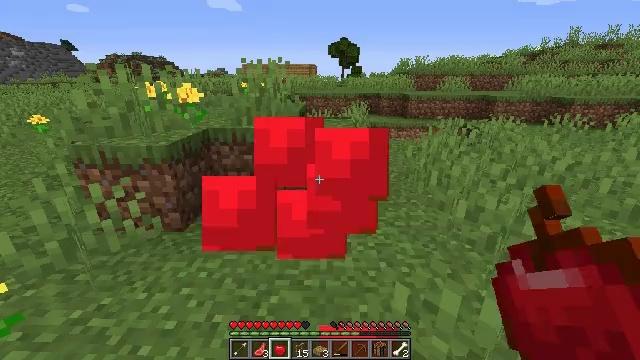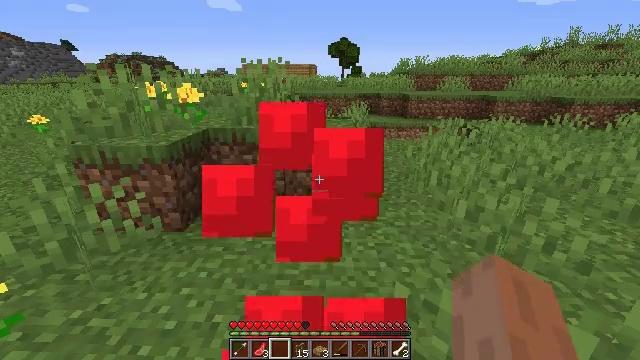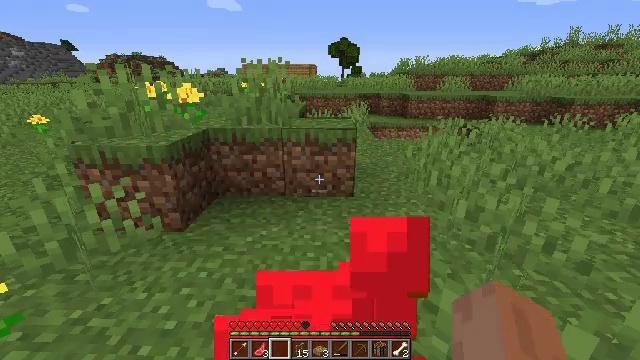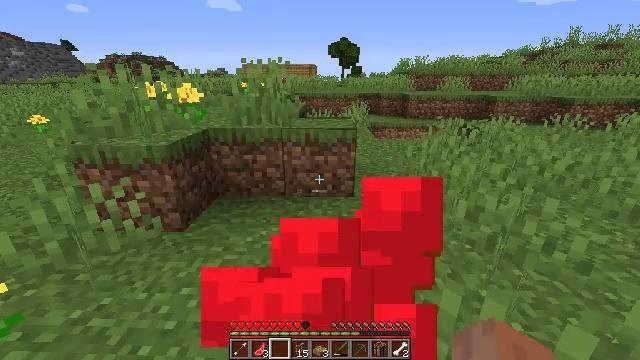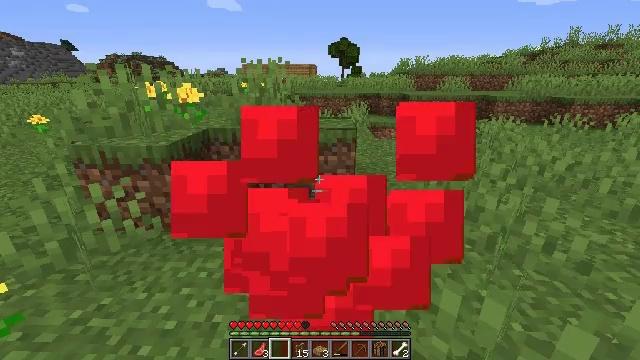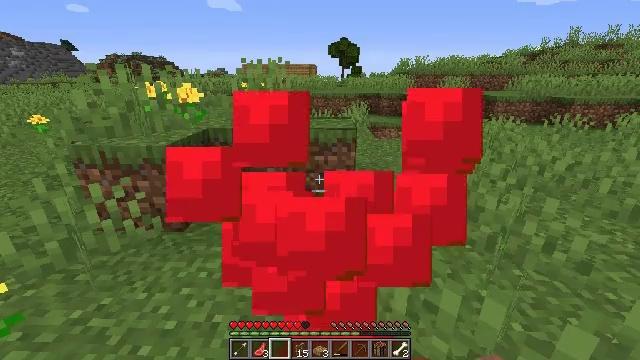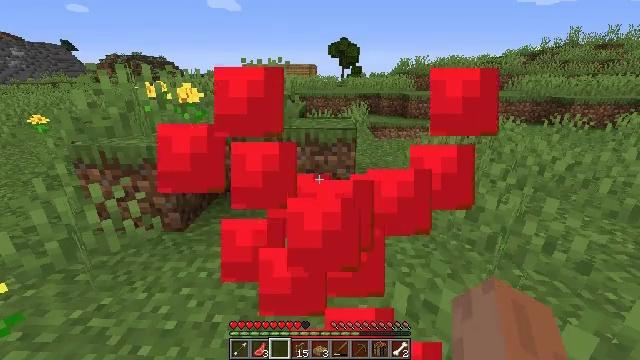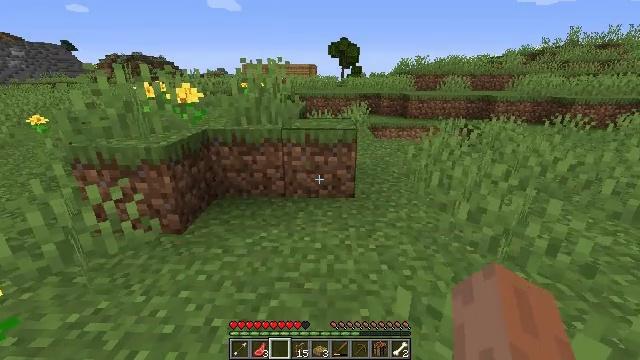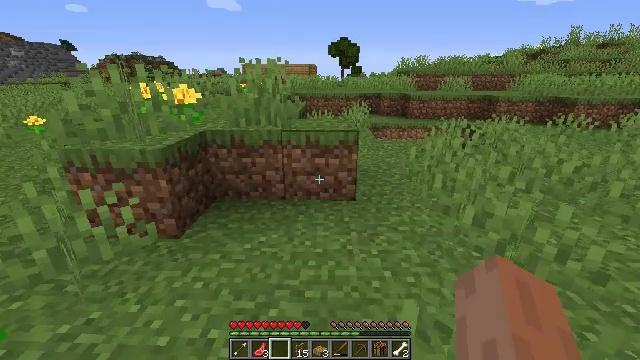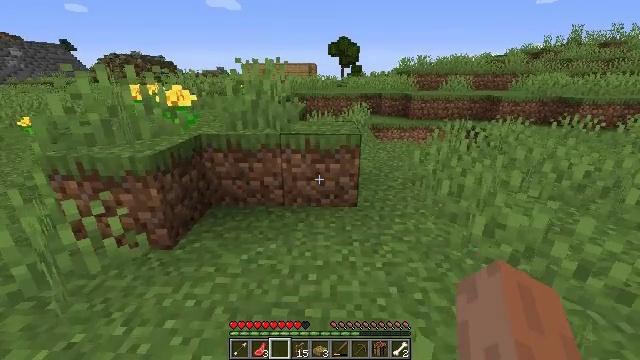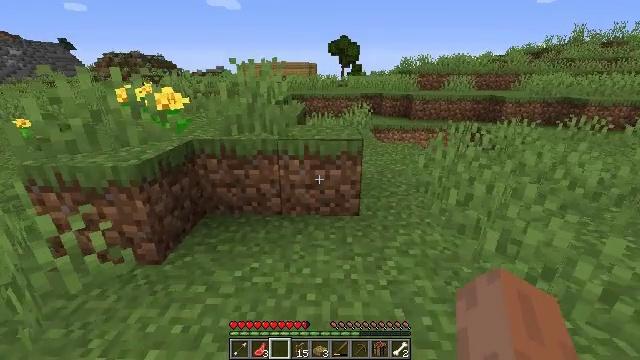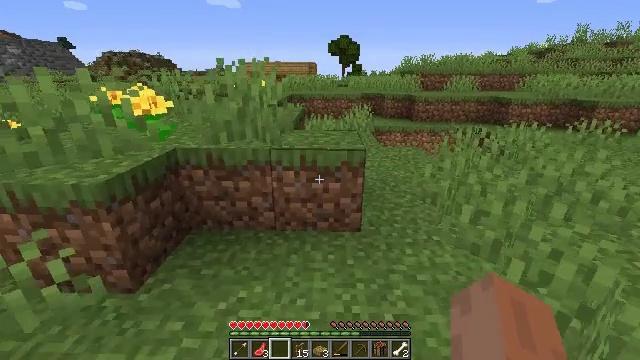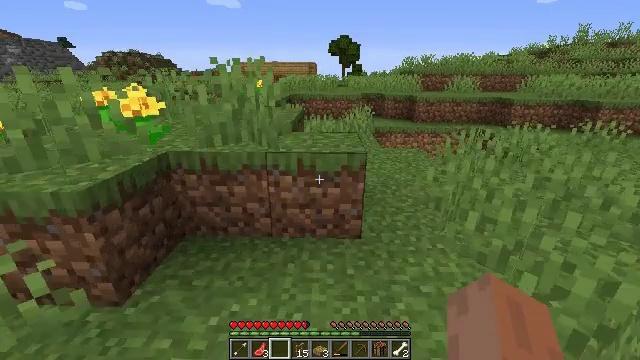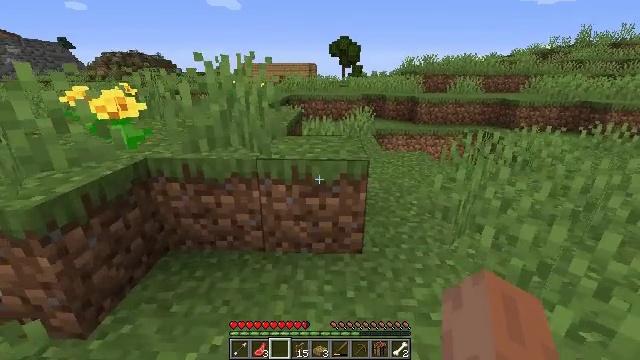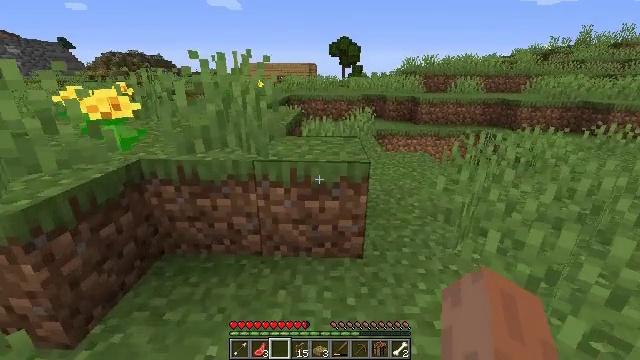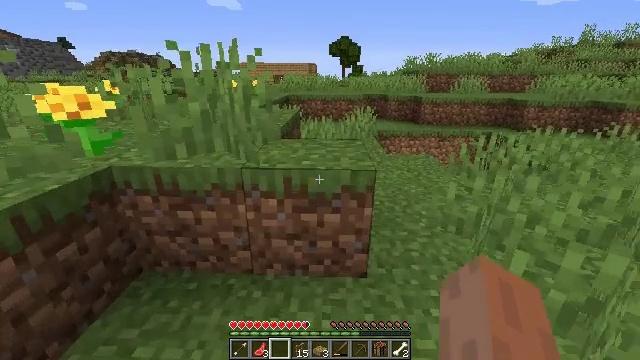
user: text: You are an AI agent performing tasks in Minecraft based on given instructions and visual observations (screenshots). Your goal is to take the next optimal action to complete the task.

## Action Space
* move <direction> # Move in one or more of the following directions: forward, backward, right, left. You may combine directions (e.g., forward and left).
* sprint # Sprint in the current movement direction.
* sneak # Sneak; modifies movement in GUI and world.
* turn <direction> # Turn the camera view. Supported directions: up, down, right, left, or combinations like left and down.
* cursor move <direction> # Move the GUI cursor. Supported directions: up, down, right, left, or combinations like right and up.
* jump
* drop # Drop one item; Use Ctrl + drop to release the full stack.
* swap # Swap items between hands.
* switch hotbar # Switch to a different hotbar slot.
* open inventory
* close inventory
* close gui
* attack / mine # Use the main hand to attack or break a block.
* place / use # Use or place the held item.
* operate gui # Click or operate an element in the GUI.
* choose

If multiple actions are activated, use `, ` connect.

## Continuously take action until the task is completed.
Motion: motion action
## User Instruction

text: Mine the rose bush in the garden.
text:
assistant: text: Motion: use / place
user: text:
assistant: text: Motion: use / place
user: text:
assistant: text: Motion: use / place
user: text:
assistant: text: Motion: use / place
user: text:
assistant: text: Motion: use / place
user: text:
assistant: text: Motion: use / place
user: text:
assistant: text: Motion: move forward, use / place
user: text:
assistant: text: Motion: move forward, use / place
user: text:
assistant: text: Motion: move forward
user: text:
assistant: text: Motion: move forward
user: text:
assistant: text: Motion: move forward
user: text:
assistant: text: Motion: move forward
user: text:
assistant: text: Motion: move forward
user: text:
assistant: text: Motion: move forward
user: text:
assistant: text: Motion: move forward
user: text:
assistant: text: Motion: move forward
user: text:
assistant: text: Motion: move forward
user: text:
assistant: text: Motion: move forward
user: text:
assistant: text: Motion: move forward, jump
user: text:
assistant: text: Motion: move forward, jump
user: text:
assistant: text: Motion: move forward, jump
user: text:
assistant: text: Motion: move forward, jump
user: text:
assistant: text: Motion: move forward, jump
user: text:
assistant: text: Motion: move forward, jump
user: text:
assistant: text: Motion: move forward
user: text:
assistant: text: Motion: move forward
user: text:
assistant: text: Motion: move forward
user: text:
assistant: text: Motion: move forward
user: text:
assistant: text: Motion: move forward
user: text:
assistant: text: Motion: move forward